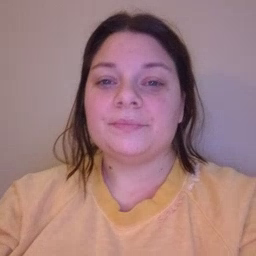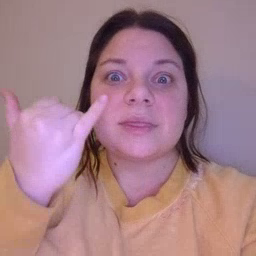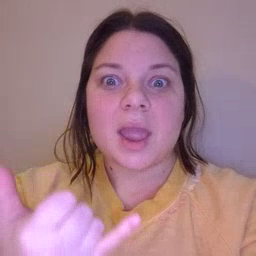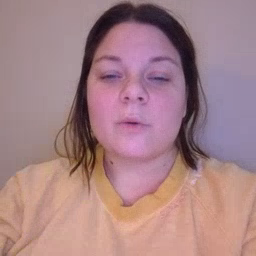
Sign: now